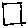
Label: square